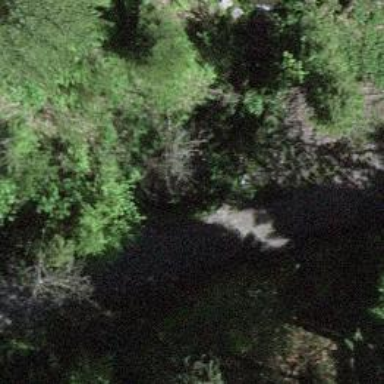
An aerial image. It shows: Culvert tunnel.